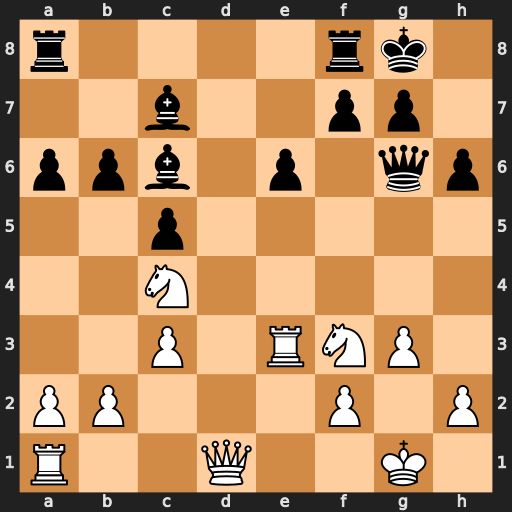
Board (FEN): r4rk1/2b2pp1/ppb1p1qp/2p5/2N5/2P1RNP1/PP3P1P/R2Q2K1
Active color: w
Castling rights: -
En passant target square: -
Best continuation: Nfe5 Qe4 Rxe4